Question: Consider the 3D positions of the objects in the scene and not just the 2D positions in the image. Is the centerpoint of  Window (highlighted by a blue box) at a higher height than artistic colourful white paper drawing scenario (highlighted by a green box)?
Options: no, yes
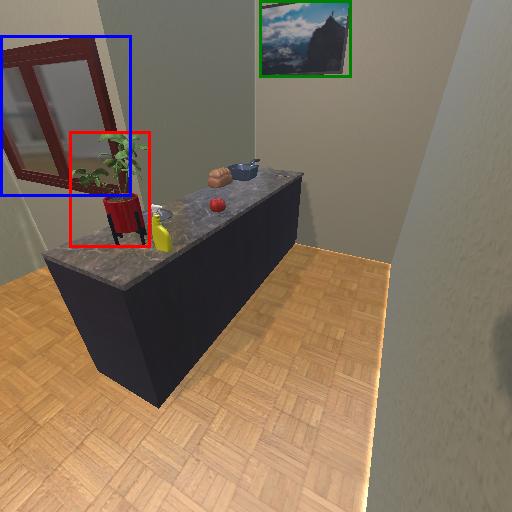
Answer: no